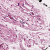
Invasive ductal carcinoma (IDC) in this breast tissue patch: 0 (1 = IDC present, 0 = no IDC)